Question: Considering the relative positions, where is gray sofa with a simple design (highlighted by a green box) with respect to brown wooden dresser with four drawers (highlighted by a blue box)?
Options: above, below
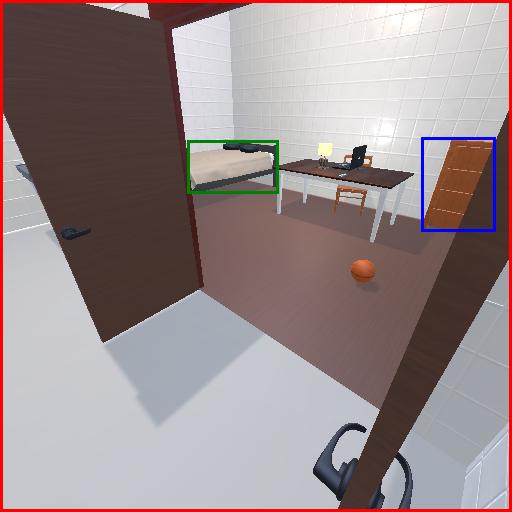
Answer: above